Question: I have been looking around online for an answer to this question for several days now with no success. Essentially what I want to do is change the highlight colour of the icons in my 'UITabBar'. By default they are highlighted in blue when selected, however I have seen several apps that have managed to change this (eg. McDonalds app, shown below).

What I would like to be able to do is set the highlight colour to red, if this is even possible please can someone help me?
If it makes things any easier I'm targeting this app at users of 'iOS5'+.
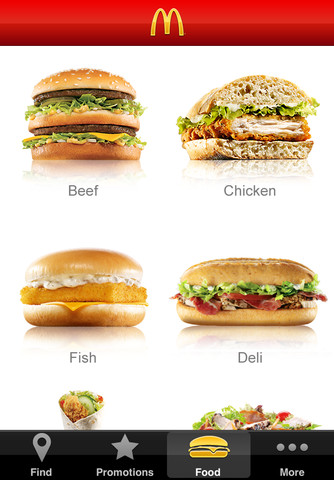
Answer: You can do this using the appearance proxy, new in iOS 5. In your app delegate's didFinishLaunching method:
'''
[[UITabBar appearance] setSelectedImageTintColor:[UIColor redColor]];
'''
In iOS 7 use:
'''
[[UITabBar appearance] setTintColor:[UIColor redColor]];
'''
See the <URL> for more details.